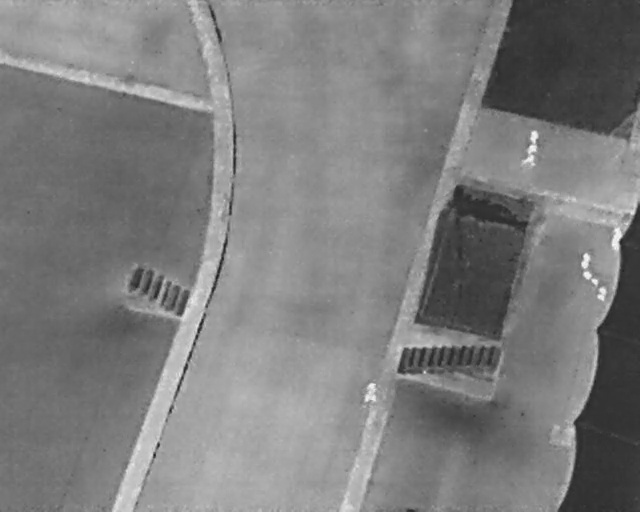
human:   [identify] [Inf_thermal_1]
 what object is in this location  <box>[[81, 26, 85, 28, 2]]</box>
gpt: <ref>1 medium person at the top right</ref>

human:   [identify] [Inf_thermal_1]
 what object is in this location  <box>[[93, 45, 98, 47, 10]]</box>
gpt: <ref>1 medium person at the right</ref>

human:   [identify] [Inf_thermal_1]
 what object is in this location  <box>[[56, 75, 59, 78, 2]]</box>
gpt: <ref>1 large person at the bottom</ref>